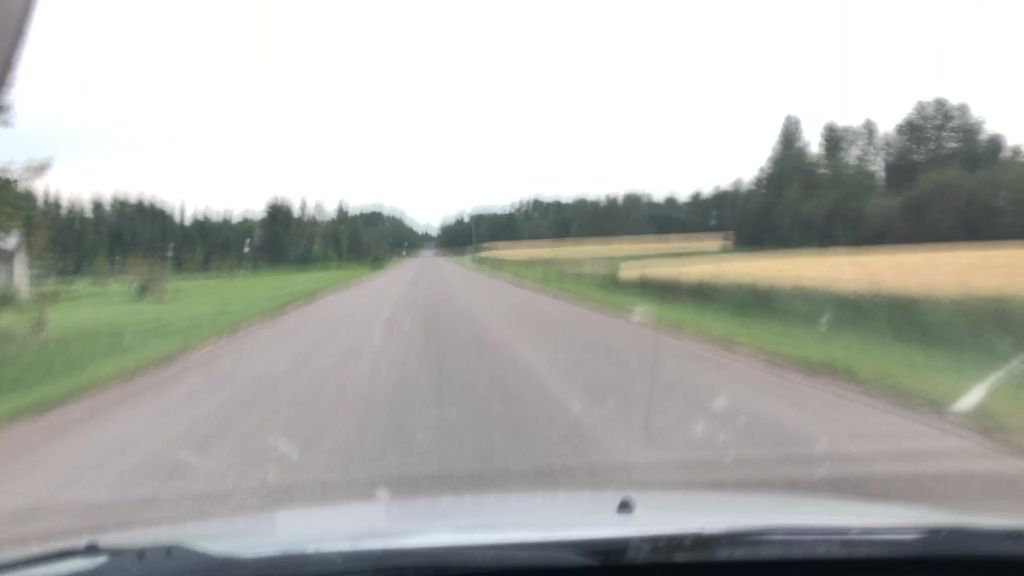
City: edmonton